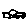
Label: car